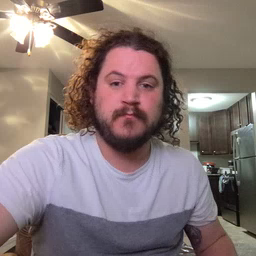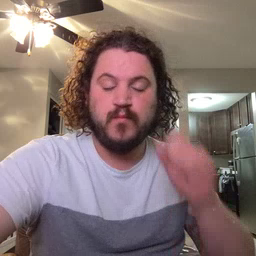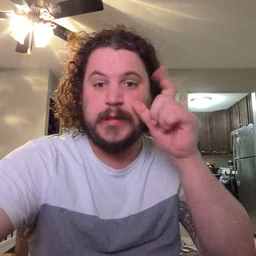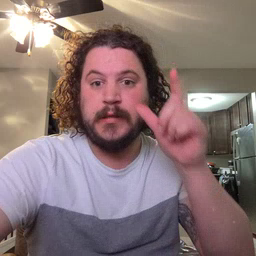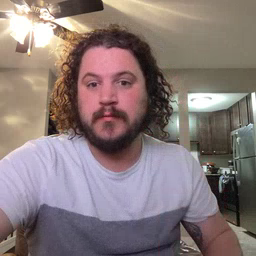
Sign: awake